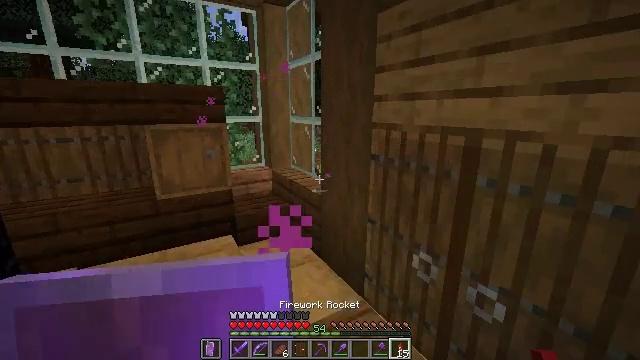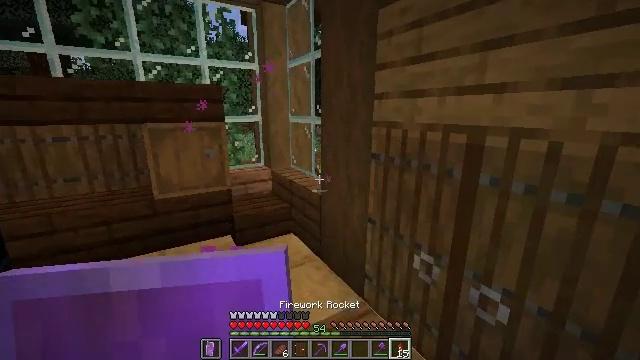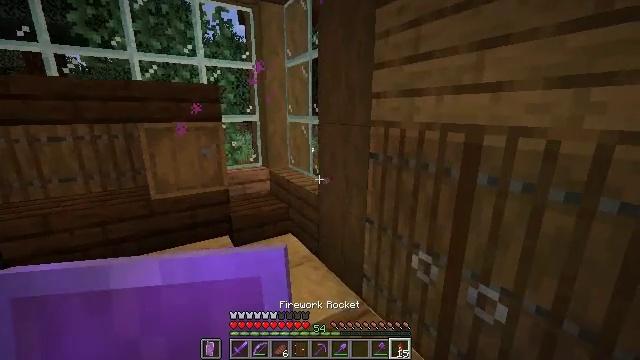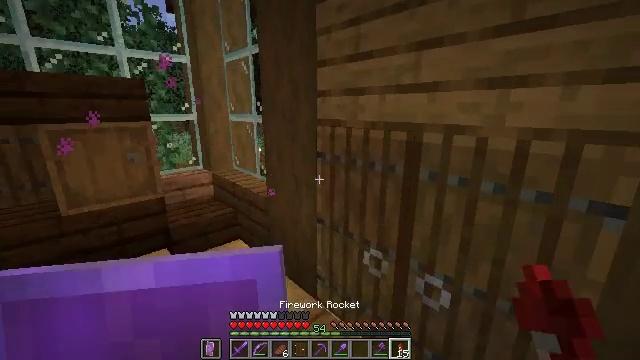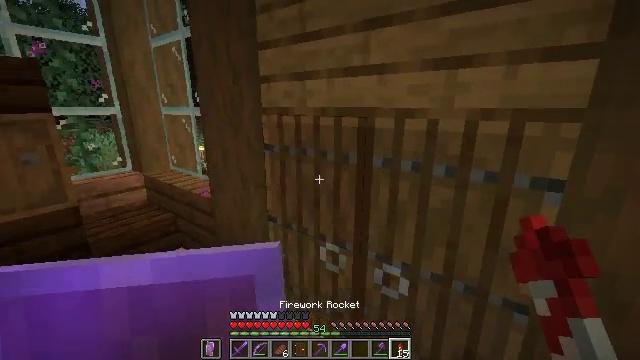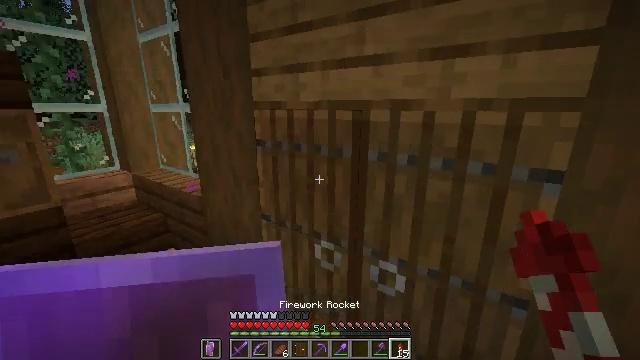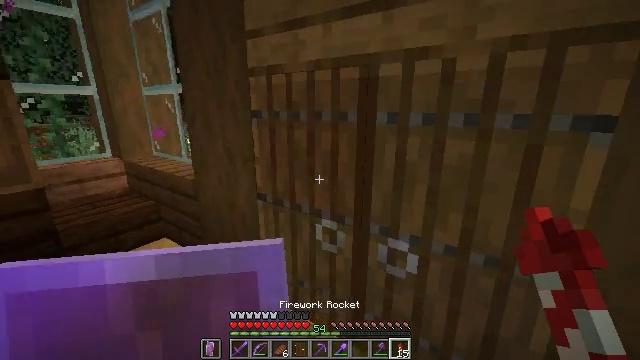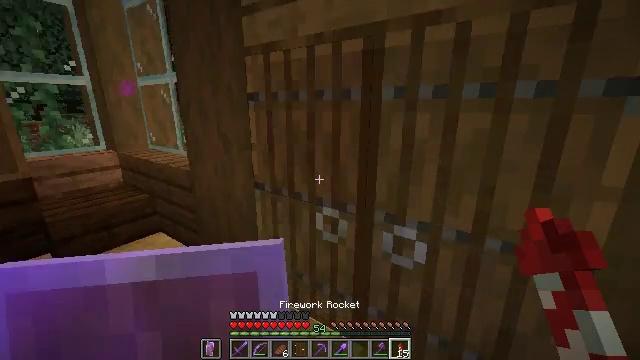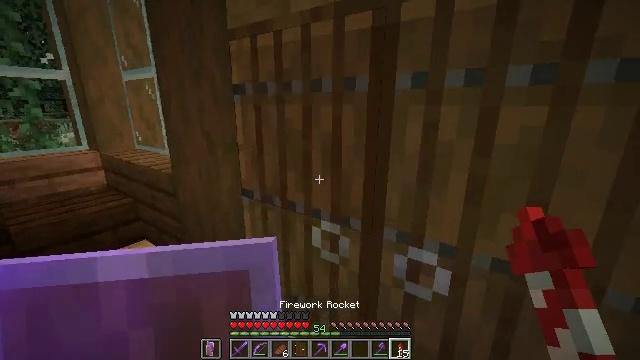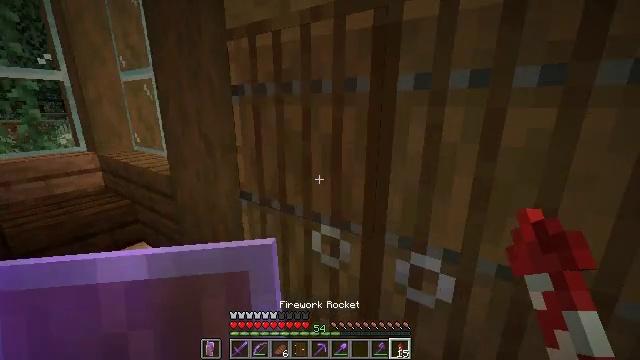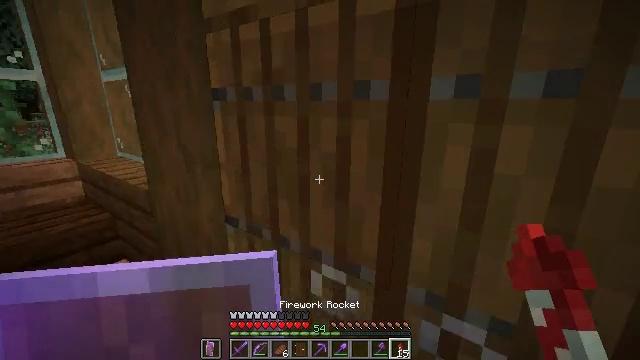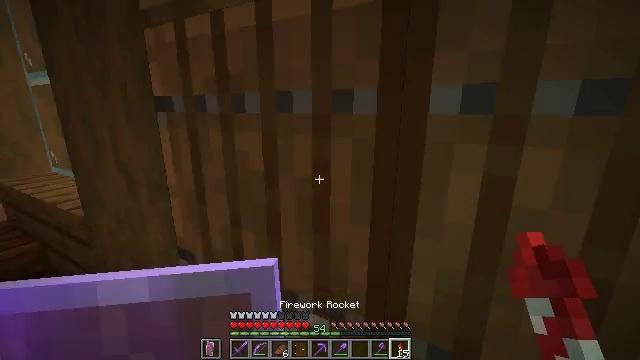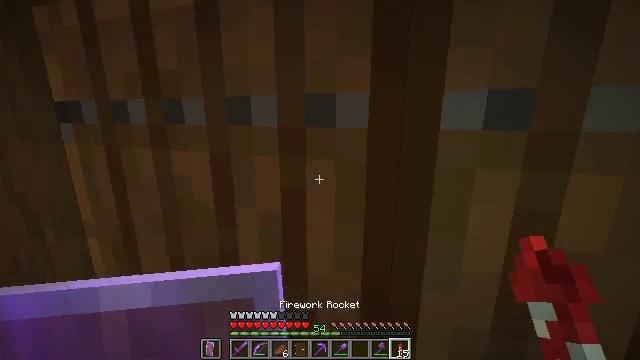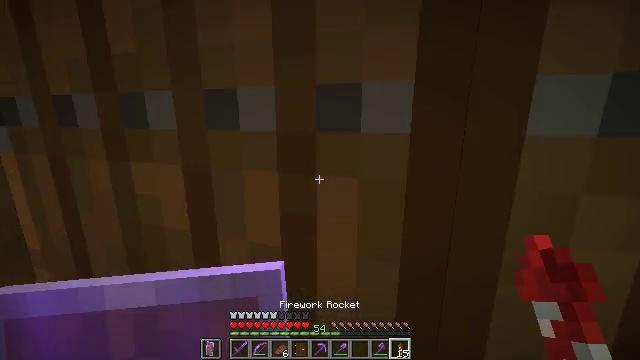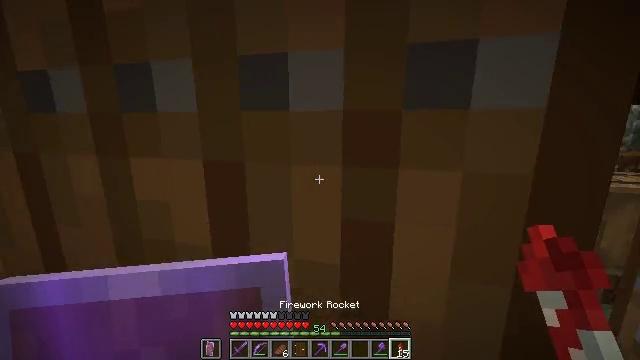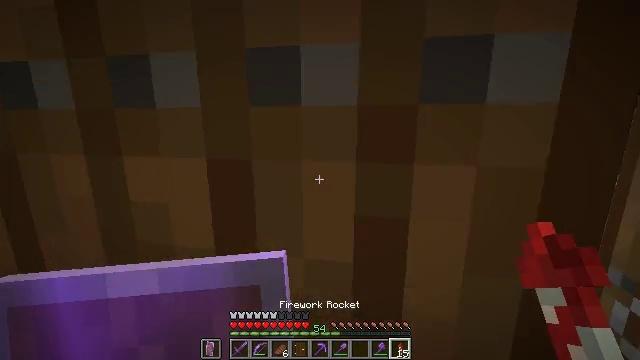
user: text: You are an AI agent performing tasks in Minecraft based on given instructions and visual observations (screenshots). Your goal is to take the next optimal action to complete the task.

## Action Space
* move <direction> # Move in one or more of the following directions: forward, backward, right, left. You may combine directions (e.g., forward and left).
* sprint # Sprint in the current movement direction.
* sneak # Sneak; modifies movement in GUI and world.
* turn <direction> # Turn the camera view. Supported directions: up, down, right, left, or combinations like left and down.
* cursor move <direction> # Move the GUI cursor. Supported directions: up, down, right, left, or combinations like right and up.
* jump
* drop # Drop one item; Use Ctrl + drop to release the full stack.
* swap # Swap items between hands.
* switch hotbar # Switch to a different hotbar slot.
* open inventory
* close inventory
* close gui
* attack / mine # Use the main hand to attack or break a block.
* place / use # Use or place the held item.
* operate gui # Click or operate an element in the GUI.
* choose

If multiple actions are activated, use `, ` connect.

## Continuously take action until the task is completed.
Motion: motion action
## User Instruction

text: craft item air
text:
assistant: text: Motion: no_op
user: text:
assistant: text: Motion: no_op
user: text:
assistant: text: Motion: move forward, turn right
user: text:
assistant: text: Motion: move forward, turn right
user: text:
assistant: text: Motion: move forward, turn right
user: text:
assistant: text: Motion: move forward
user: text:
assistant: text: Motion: move forward
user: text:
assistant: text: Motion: move forward
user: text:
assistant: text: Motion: move forward
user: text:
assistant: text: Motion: move forward
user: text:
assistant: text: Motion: move forward, turn right and up
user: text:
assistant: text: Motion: move forward, turn right and up
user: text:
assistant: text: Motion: move forward, turn right
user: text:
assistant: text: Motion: move forward, turn right
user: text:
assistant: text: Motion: move forward, turn right
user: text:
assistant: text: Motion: move forward, turn right
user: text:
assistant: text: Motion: move forward, turn right
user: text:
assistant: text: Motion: move forward
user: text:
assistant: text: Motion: move forward
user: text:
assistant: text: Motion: move forward
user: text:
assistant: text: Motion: move forward
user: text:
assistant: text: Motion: move forward
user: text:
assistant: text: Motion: move forward
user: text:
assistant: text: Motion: move forward
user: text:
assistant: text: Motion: no_op
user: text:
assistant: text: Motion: no_op
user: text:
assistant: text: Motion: no_op
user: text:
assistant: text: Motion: no_op
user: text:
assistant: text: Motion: move back
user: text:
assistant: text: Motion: move back